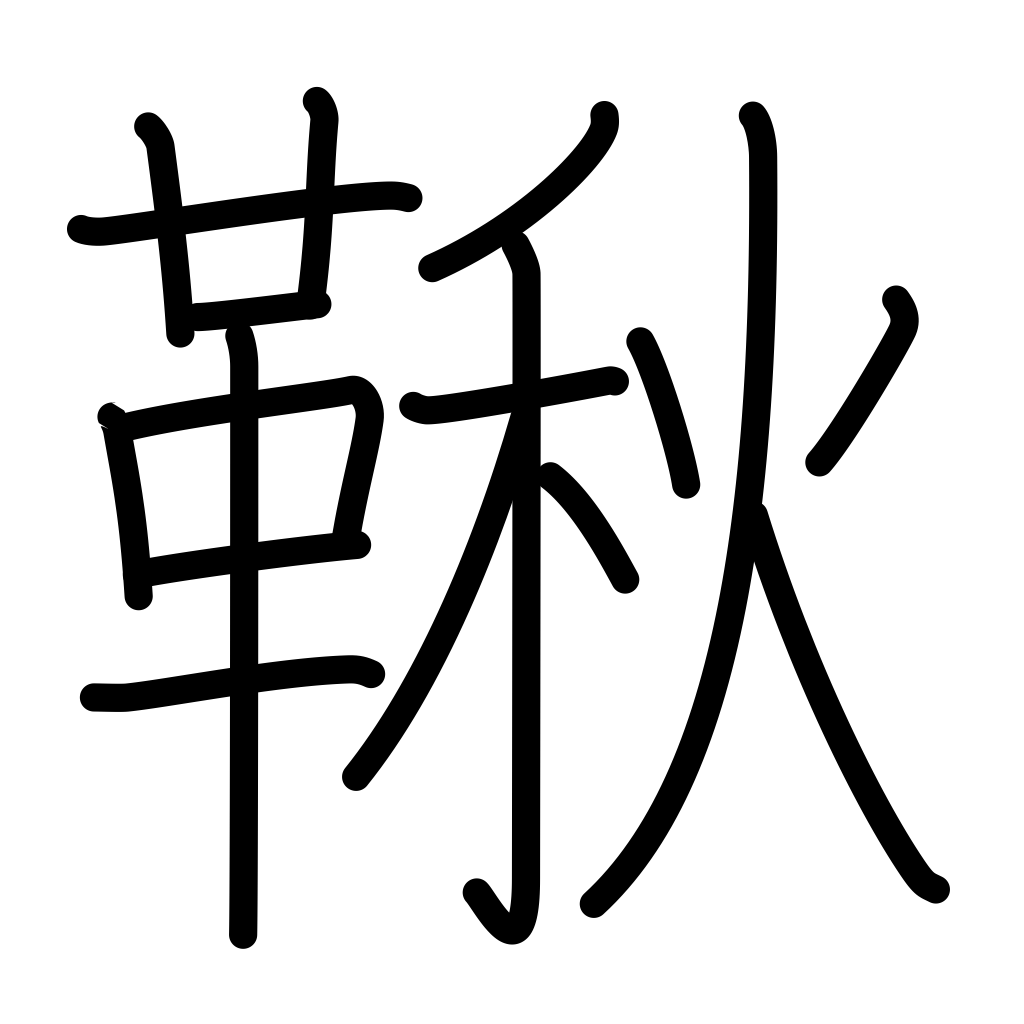
Meaning: swing